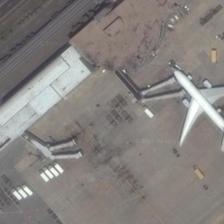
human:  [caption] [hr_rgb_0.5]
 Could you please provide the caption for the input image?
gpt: at the rightmost gate of the terminal, a large plane is docked .

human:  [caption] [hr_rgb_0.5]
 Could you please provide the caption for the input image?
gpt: a plane is parked in the airport .

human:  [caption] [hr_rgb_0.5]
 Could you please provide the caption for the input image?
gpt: a plane is parked on an airport .

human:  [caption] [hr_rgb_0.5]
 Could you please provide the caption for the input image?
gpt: a white plane is near a building on an airport .

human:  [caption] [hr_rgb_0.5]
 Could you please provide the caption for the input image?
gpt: a plane is parked on an airport .